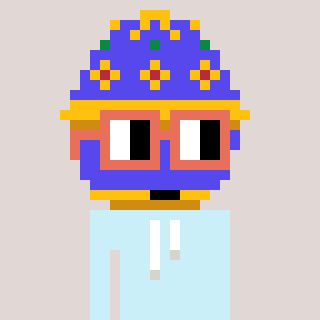
a pixel art character with square orange glasses, a faberge-shaped head and a cold-colored body on a warm background